Field crop: maize
Growth stage: 1
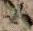
Species: atriplex